Question: So I'm doing some PSD to HTML for a friend except I'm far from great at it.
I'm trying to code the image below. When clicking on a different icon, you'd get a different timeline. I'm bad at Javascript so just wondering if that's doable in HTML/CSS and if so how ? Any basic examples ? Tutorials ? (I'm not sure what I'm suppose to look for so my research hasn't been easy)

any help much appreciated
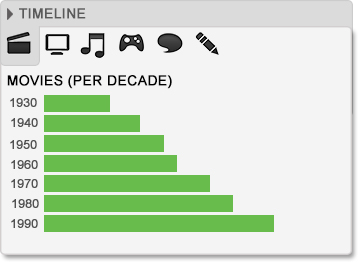
Answer: I'm not sure if you can do with HTML and CSS, but with Javascript it's easy. Here you can find the tutorial and examples: <URL>